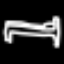
Label: bed